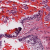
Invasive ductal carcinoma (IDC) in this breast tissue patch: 0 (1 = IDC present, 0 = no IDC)